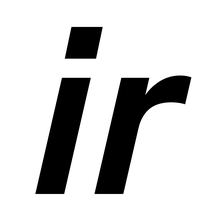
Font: InstrumentSans-Italic_SemiBold_Italic